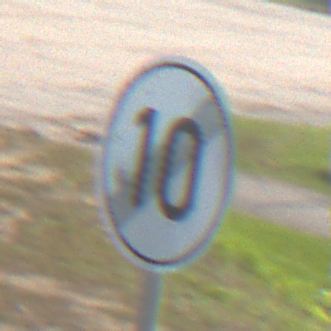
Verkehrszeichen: EndeGeschwindigkeit10
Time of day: MorningAfternoon
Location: Outdoor (Special)
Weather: Clear
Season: NotSpecified
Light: Natural